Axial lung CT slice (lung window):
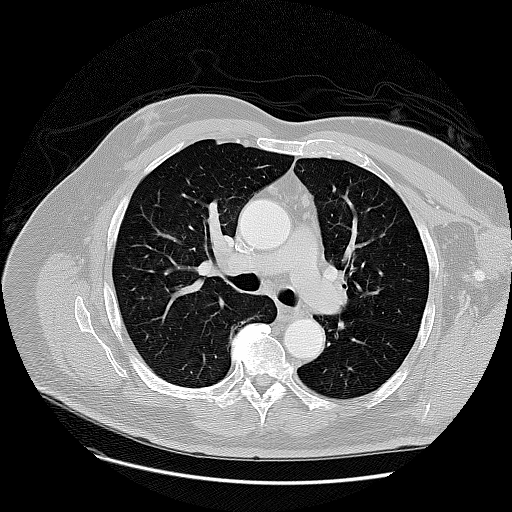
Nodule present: no